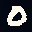
Label: 0